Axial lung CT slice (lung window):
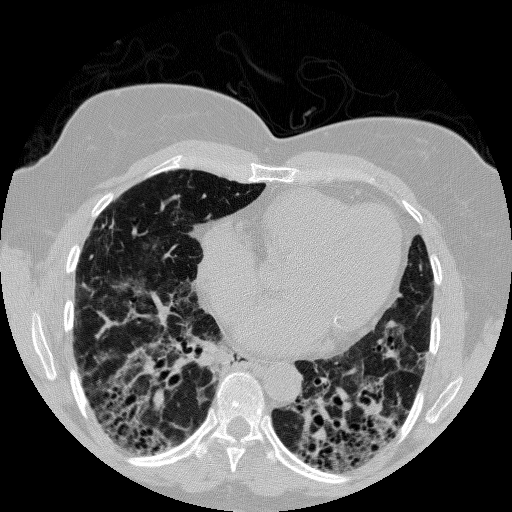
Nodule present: no